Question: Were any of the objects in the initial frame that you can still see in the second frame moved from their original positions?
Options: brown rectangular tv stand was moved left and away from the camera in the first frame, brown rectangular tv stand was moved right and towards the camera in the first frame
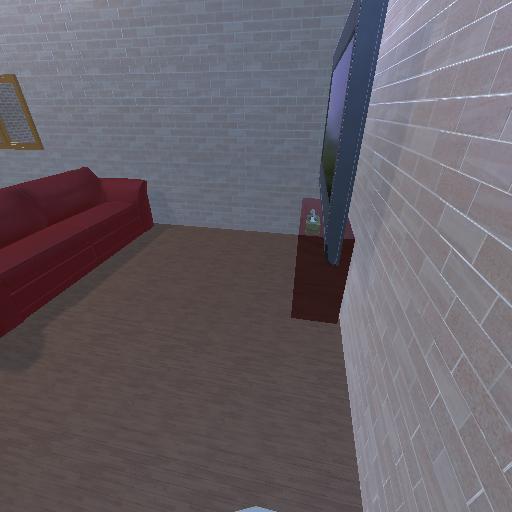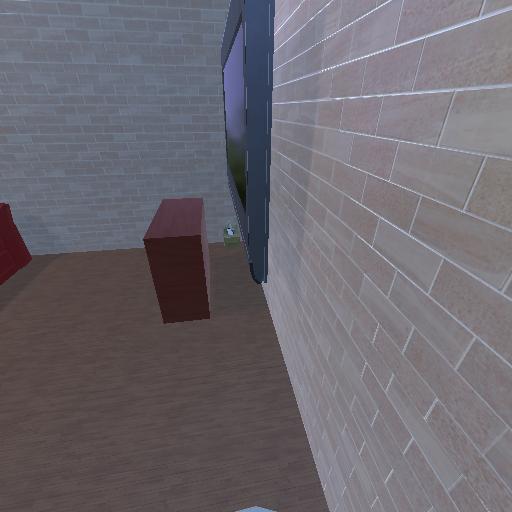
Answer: brown rectangular tv stand was moved left and away from the camera in the first frame